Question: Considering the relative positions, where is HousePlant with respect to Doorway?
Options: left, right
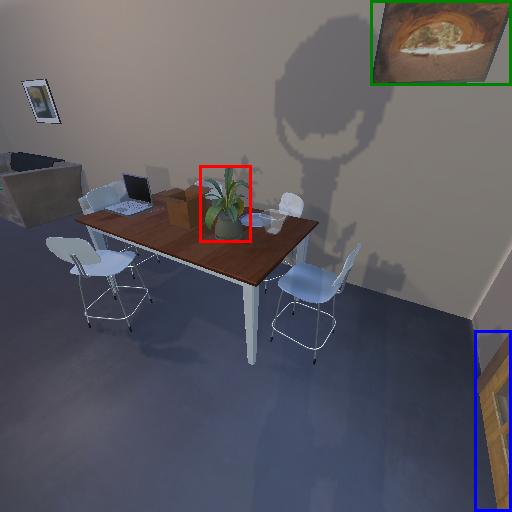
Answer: left